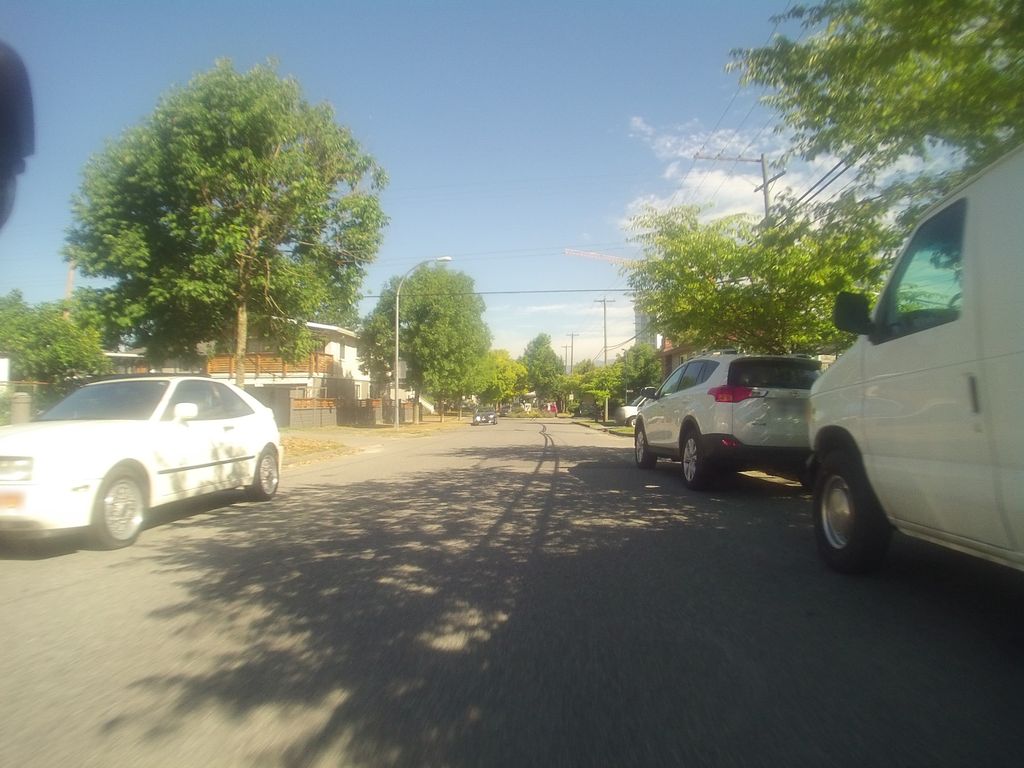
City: vancouver